Aerial crown-view tile of a tropical tree (Barro Colorado Island, Panama), acquired 20250512:
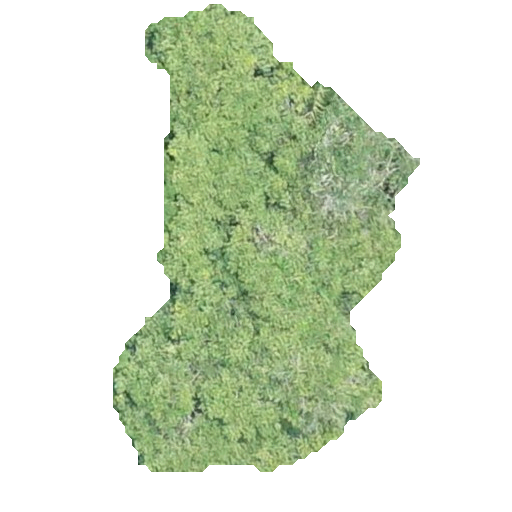
Species: Spondias mombin
GBIF accepted scientific name: Spondias mombin
Crown area: 135.254 m²